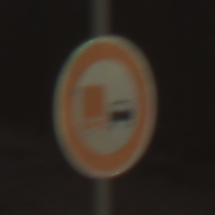
Verkehrszeichen: UeberholverbotKraftfahrzeuge
Umgebung: Outdoor, Nature
Tageszeit: Midday
Wetter: Overcast
Licht: Natural
Jahreszeit: Autumn
Kontrast: LowContrast